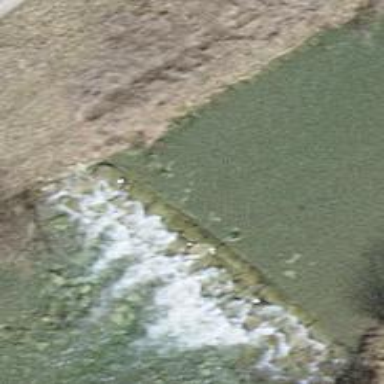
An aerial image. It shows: Weir along the waterway.